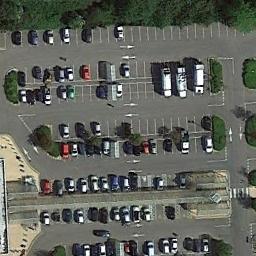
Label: parking_lot